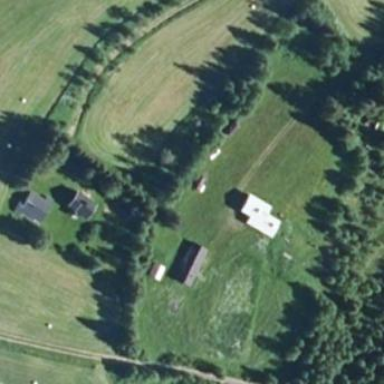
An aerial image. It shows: Farmyard area.